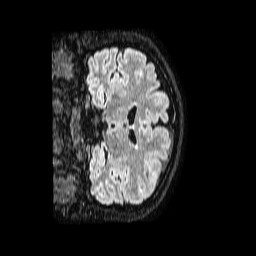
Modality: FLAIR
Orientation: coronal
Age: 29
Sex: female
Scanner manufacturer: philips
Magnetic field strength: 1.5 T
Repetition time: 4.8 s
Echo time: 0.3 s